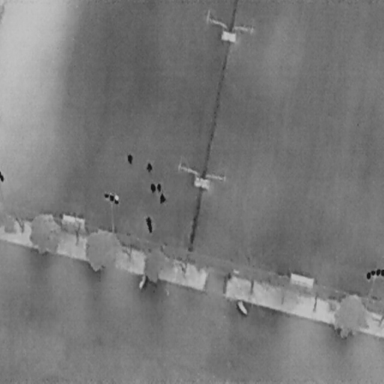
There are seven People in the infrared image.